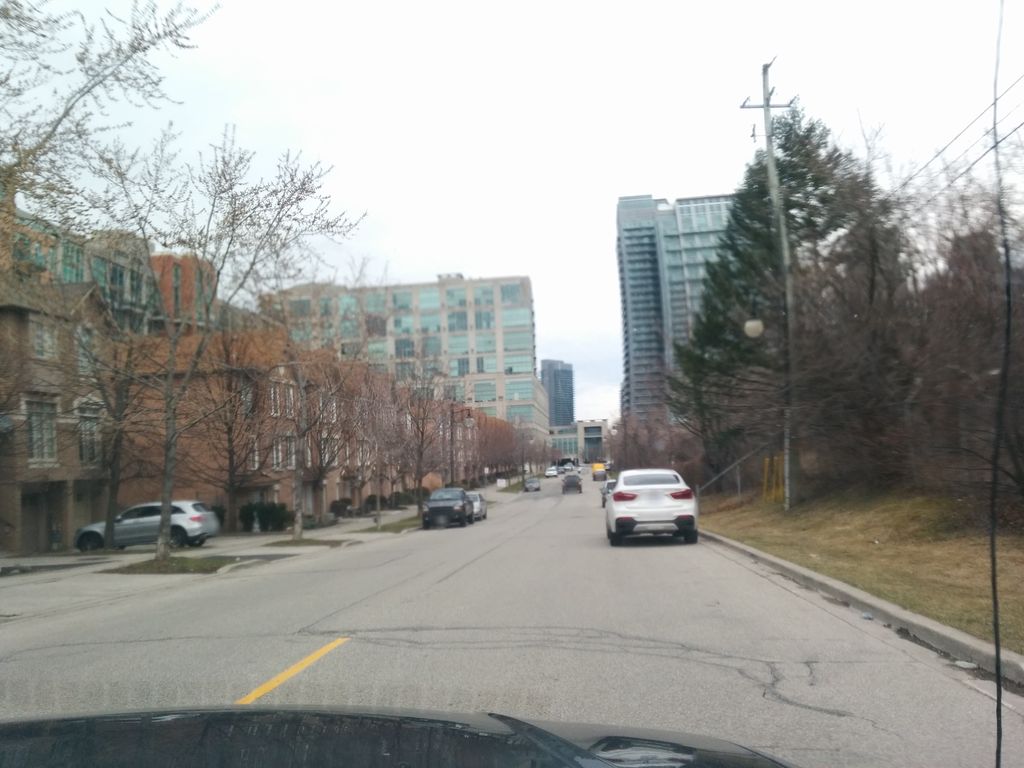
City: toronto